Question: I have a problem with binding an (JSON-)object to my view.
I have the following object, which I get from my REST-service.

Now I would like to bind this object to my view. I tried this:
'''
var viewModel = {
test: ko.mapping.fromJS(params.obj),
ID: params.obj.ID,
//Bezeichnung: ko.observable(params.obj.Bezeichnung),
//MaxRunawayTime: ko.observable(params.obj.MaxRunawayTime),
btnSaveClick: function (e) {
debugger;
//params.obj.Bezeichnung = viewModel.Bezeichnung();
//params.obj.MaxRunawayTime = viewModel.MaxRunawayTime();
Application1.db.update(params.obj).done(function (data) {
Application1.app.back();
});
}
};
'''
My dxView:
'''
<div data-options="dxView : { name: 'TrackerEdit', title: 'TrackerEdit' } " >
<div data-options="dxContent : { targetPlaceholder: 'content' } " >
ID_Tracker:<div data-bind="dxTextBox: {value: ID, disabled: true}"></div>
Bezeichnung:<div data-bind="dxTextBox: {value: test.Bezeichnung}"></div>
Max. Ausreisezeit:<div data-bind="dxNumberBox:{min:0, max:100, value:test.MaxRunawayTime, showSpinButtons: true}"></div>
<!--Bezeichnung:<div data-bind="dxTextBox: {value: Bezeichnung}"></div>
Max. Ausreisezeit:<div data-bind="dxNumberBox:{min:0, max:100, value:MaxRunawayTime, showSpinButtons: true}"></div>-->
<div data-bind="dxButton: {text: 'Save', onClick: btnSaveClick}"></div>
</div>
'''
Please have a look at the commented code lines. In this way it would work. But I don't like to bind each variable separate and have to write it back to my original object. I would like to bind my original object directly.
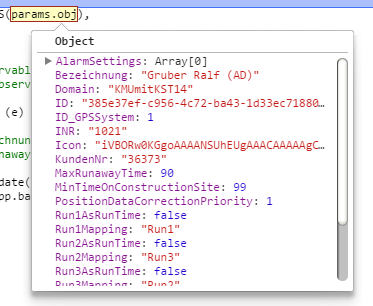
Answer: Instead of writing properties one by one you can use ko.mapping plugin:
Just write something like that:
'''
btnSaveClick: function (e) {
debugger;
var request = ko.mapping.toJS(viewModel.test);
Application1.db.update(params.obj).done(function (data) {
Application1.app.back();
});
}
'''